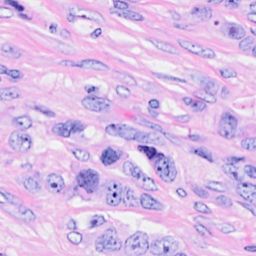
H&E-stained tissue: Breast